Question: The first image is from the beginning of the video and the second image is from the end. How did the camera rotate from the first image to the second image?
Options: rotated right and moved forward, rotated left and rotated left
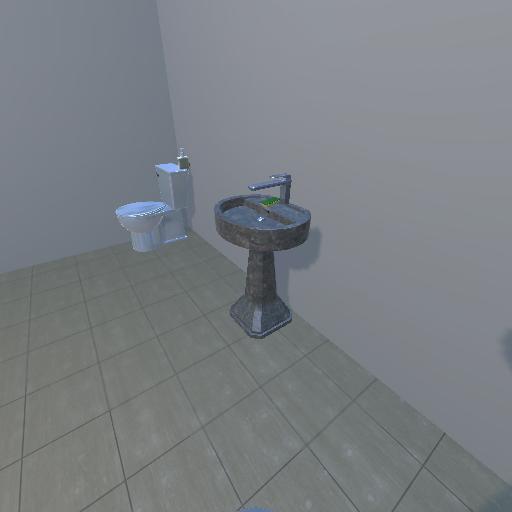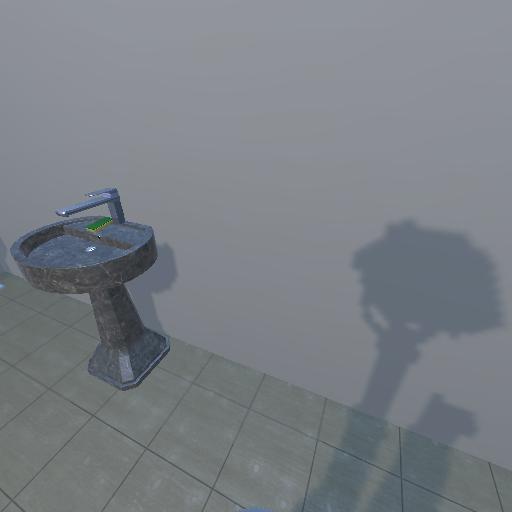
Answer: rotated right and moved forward